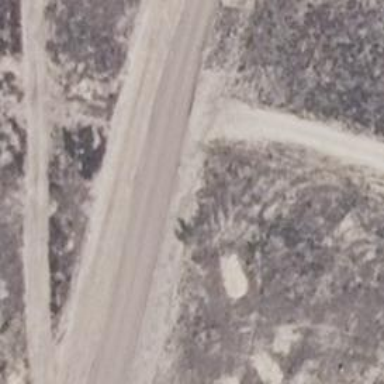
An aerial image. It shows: Track road with grade3 tracktype.